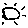
Label: sun